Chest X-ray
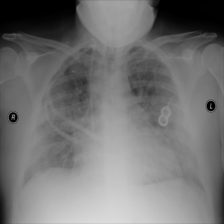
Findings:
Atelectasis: negative
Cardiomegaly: positive
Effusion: positive
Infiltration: positive
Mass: negative
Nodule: negative
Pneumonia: negative
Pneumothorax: negative
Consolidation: negative
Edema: negative
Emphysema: negative
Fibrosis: negative
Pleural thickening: positive
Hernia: negative